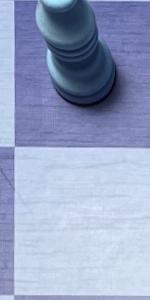
Label: Empty